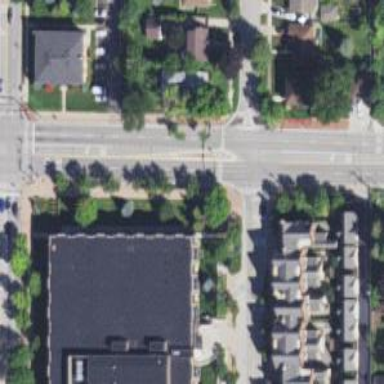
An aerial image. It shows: Footway with traffic island in the middle of the road.